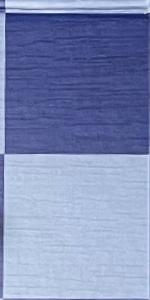
Label: Empty